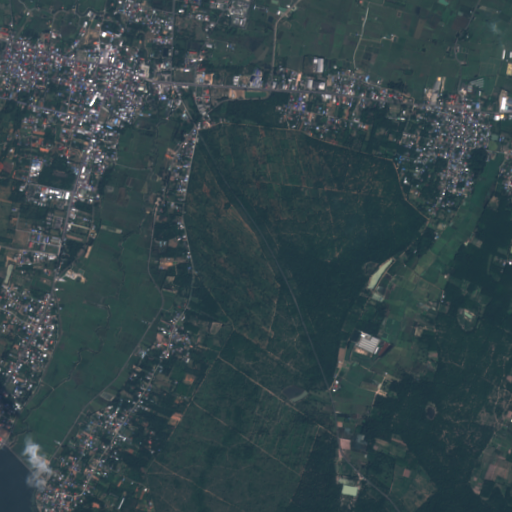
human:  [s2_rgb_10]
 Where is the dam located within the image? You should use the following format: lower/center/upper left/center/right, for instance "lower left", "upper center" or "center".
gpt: The dam is located in the lower left of the image.
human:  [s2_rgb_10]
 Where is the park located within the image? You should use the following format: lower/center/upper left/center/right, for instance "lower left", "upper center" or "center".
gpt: The park is located in the lower left of the image.
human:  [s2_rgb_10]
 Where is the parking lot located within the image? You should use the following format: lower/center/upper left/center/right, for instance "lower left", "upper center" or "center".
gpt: The parking lot is located in the upper left of the image.
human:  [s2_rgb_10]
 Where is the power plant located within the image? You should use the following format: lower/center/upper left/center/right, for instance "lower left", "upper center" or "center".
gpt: There is no power plant in the image.